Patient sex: M
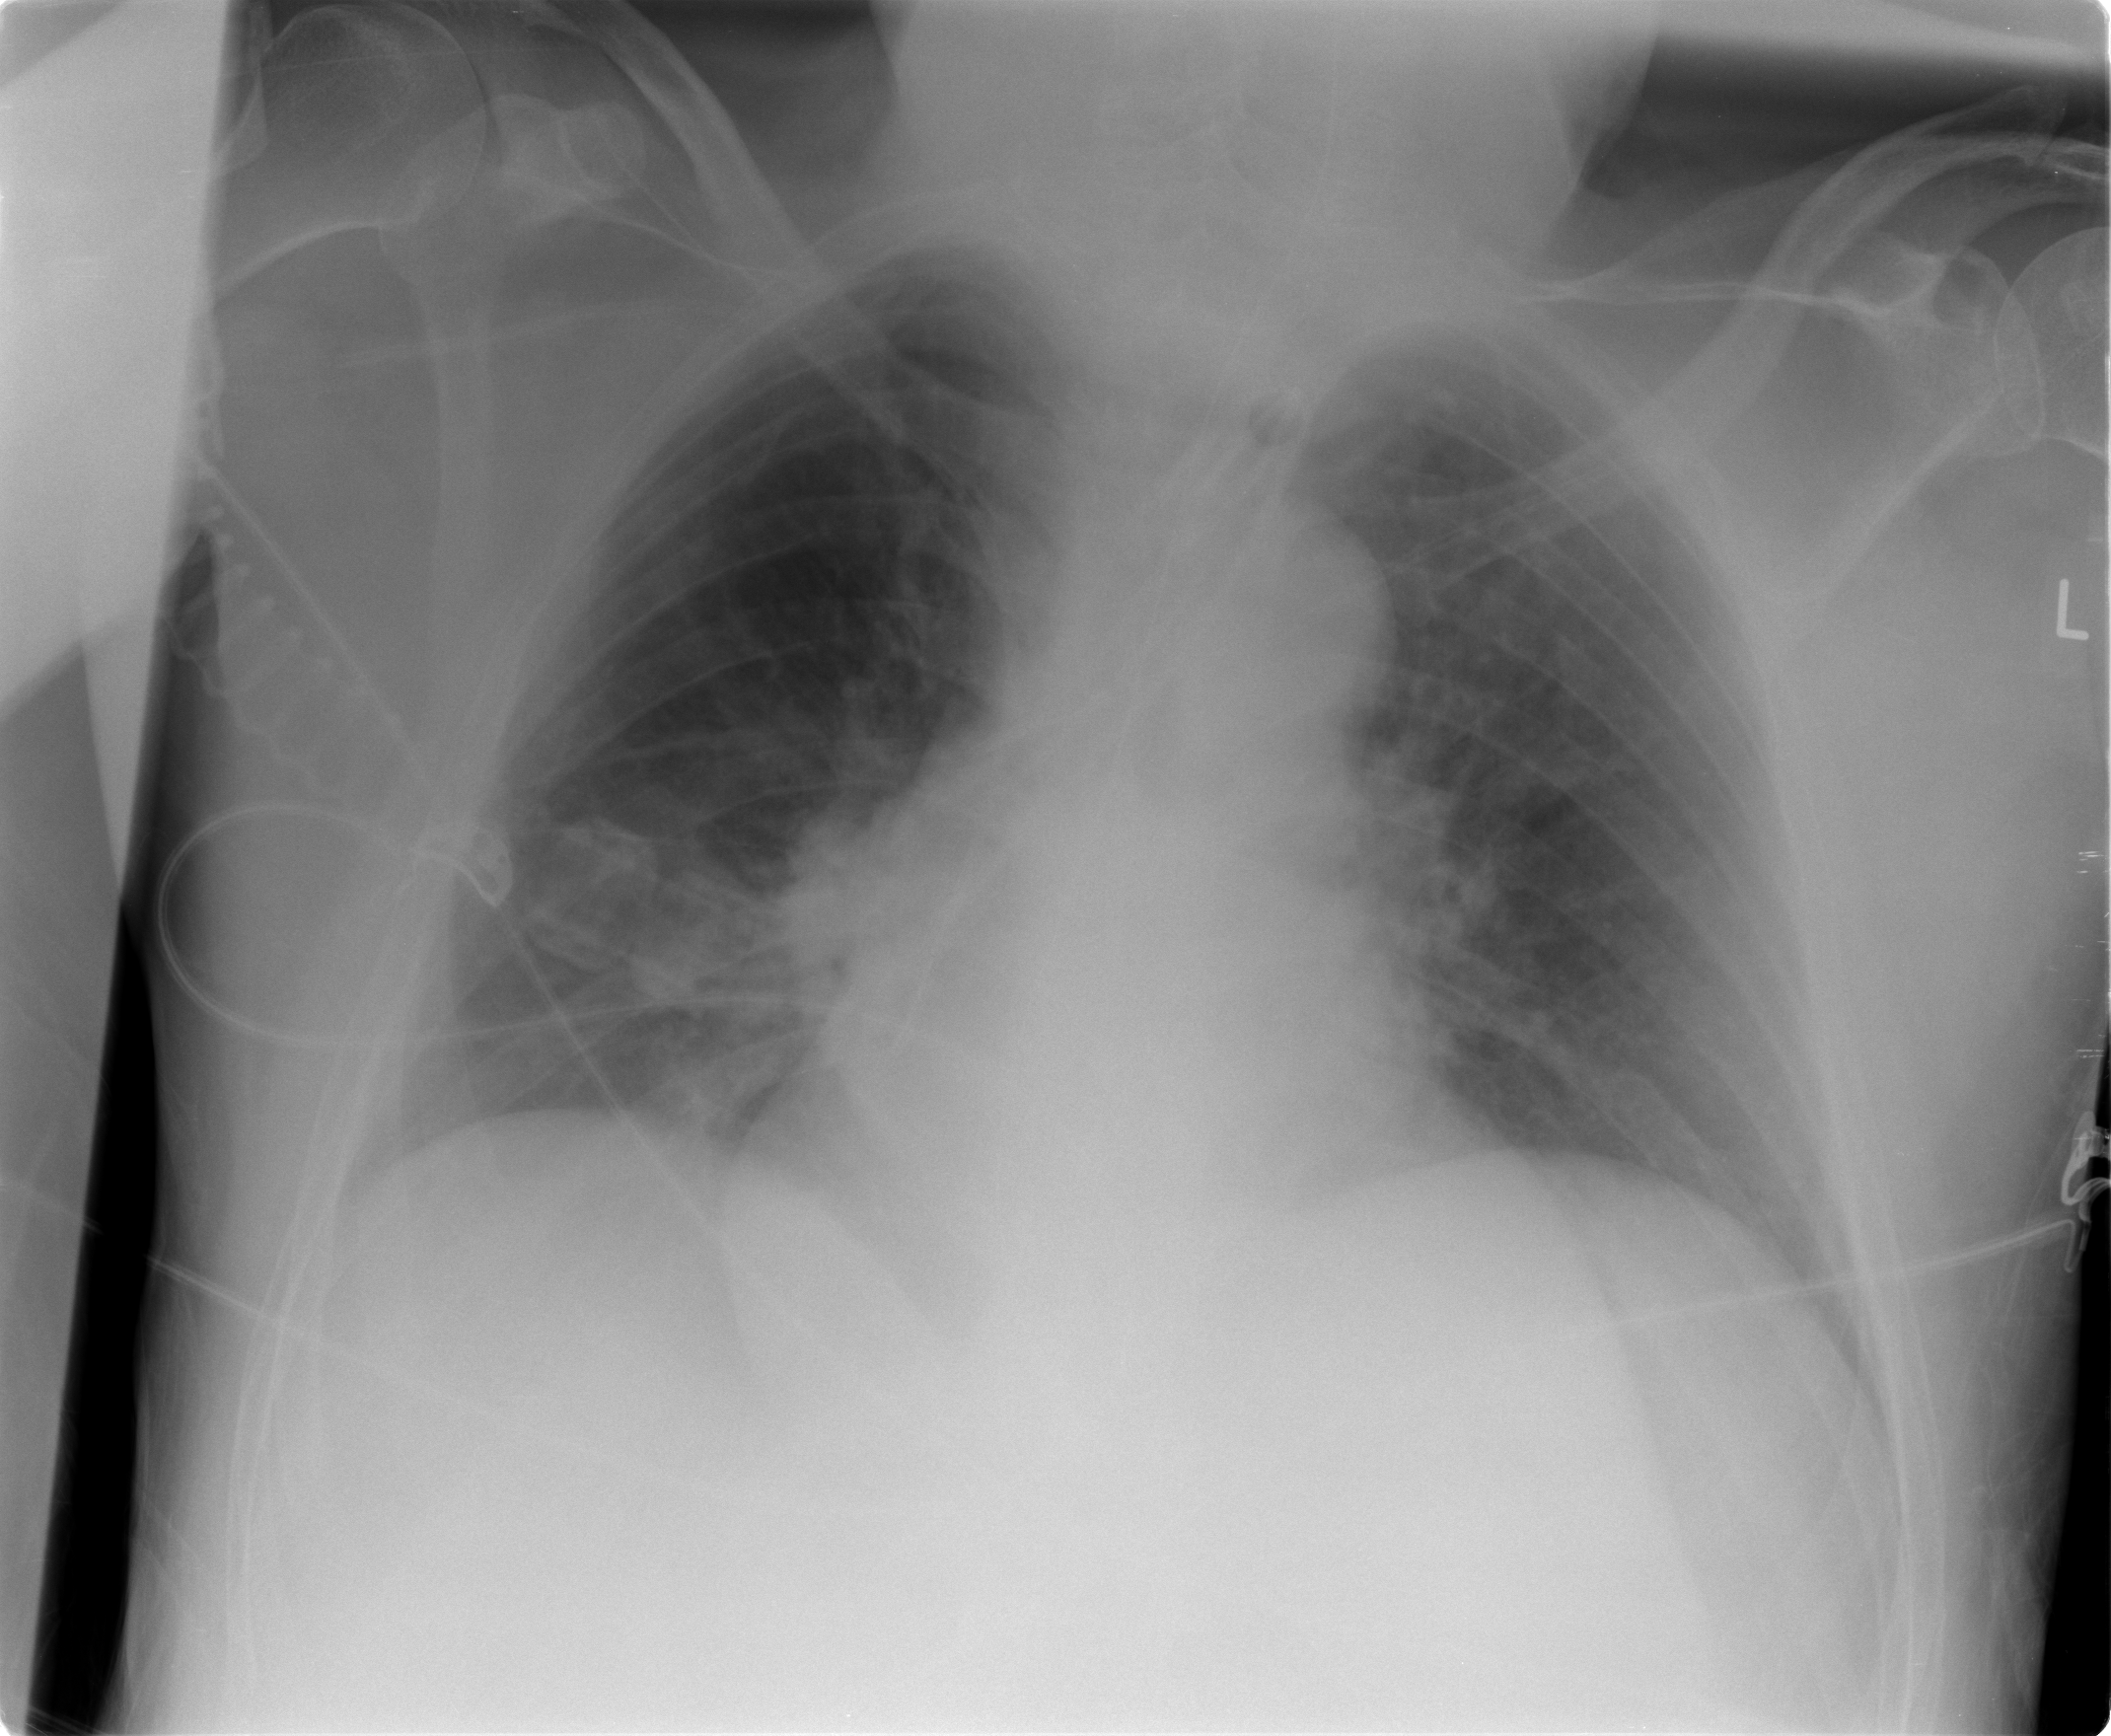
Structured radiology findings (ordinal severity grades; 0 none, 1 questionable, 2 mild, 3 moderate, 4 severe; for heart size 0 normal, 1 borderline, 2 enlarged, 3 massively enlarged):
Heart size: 0
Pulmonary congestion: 2
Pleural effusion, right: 0
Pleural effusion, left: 0
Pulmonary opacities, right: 0
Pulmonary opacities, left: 2
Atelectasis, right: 0
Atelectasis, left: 0